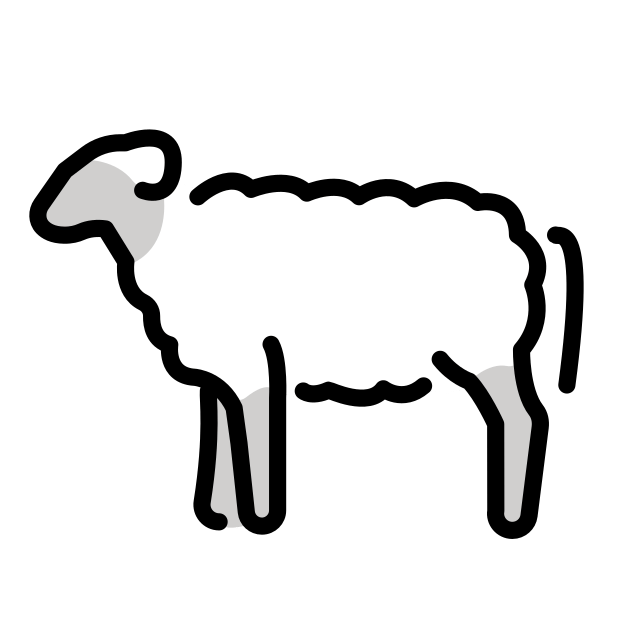
Emoji: 🐑
Name: sheep
Unicode: 0x1f411